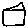
Label: house